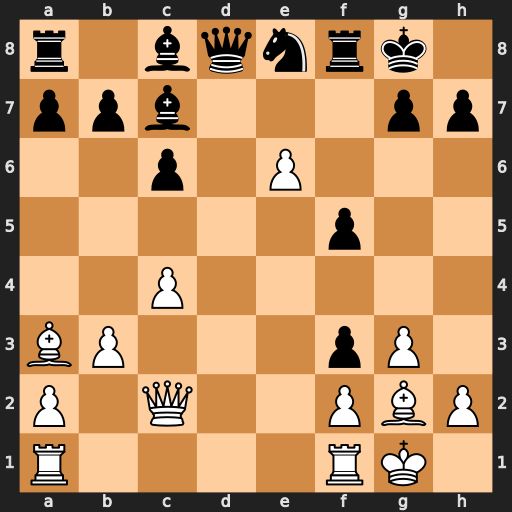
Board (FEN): r1bqnrk1/ppb3pp/2p1P3/5p2/2P5/BP3pP1/P1Q2PBP/R4RK1
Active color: w
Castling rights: -
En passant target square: -
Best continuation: e7 Qxe7 Bxe7